Interaction volume radius: 5 \u00c5
Interaction volume height: 30 \u00c5
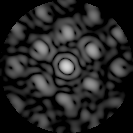
Disorder parameter: 0.4854